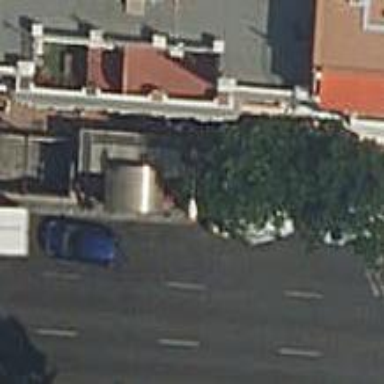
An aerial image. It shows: Kiosk.